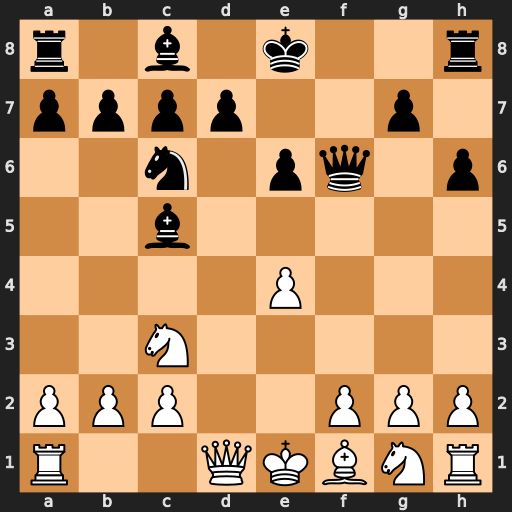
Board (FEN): r1b1k2r/pppp2p1/2n1pq1p/2b5/4P3/2N5/PPP2PPP/R2QKBNR
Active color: w
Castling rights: KQkq
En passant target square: -
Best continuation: Qh5+ Qf7 Qxc5